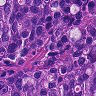
Metastatic tissue present: yes